Question: I'm new to python, so at first had some troubles with taking multiple inputs then i learned
'''
lst = list(map(int, input().split()))
'''
but still don't know how to take inputs like this.
So how to take inputs in python like this?:

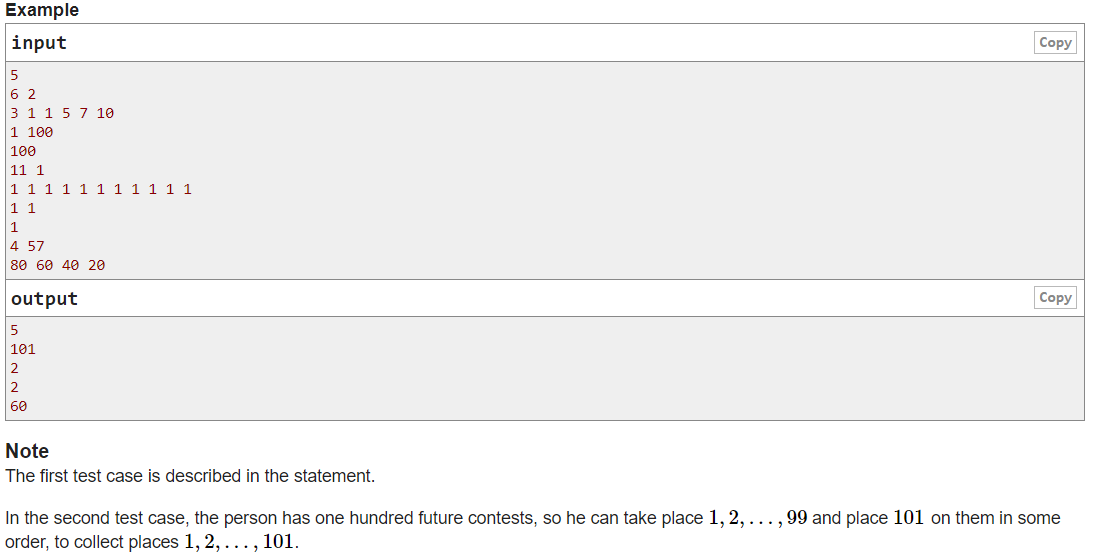
Answer: You'll probably want to read from the 'sys.stdin' stream instead of using 'input()' here:
'''
import sys
for line in sys.stdin:
numbers = [int(x) for x in line.strip().split()]
print(numbers)
'''